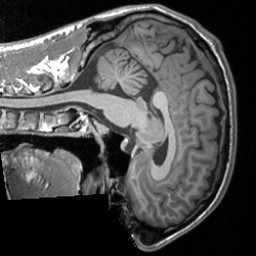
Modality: T1w
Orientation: sagittal
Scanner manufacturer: siemens
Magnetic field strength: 3 T
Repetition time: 1.9 s
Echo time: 0.00226 s